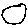
Label: circle